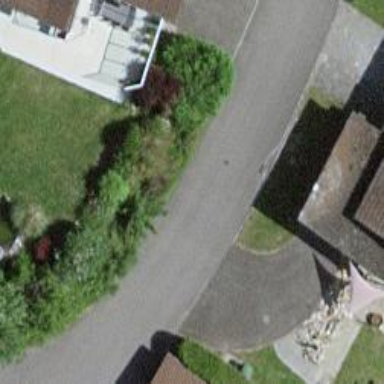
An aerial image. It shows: Residential road with asphalt surface and no sidewalk.